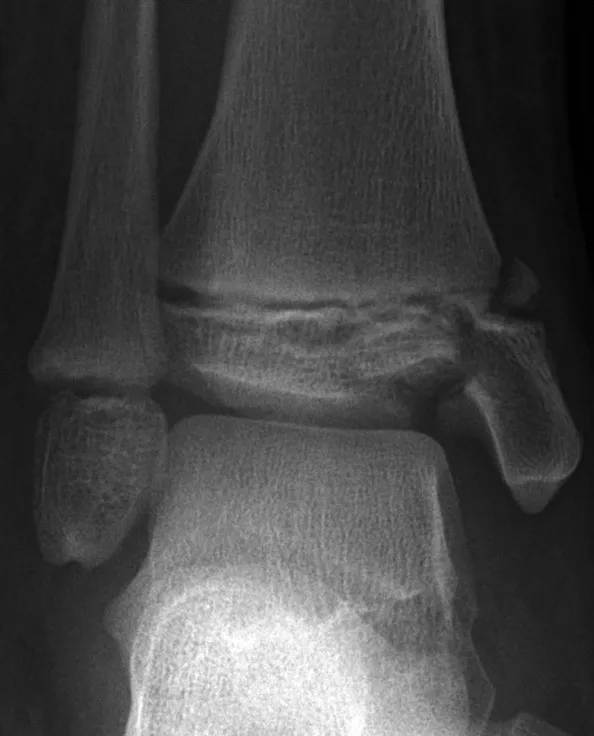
Anteroposterior ankle radiograph showing the comminuted Salter-Harris three distal tibia fracture, with a depressed articular 'die-punch' fragment.
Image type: radiology (x_ray)